Question: I'm use to having tools that give me a nice detailed view of my data relationships. Anyway of doing this with code-first? Below is the kind of diagram I'm looking for.

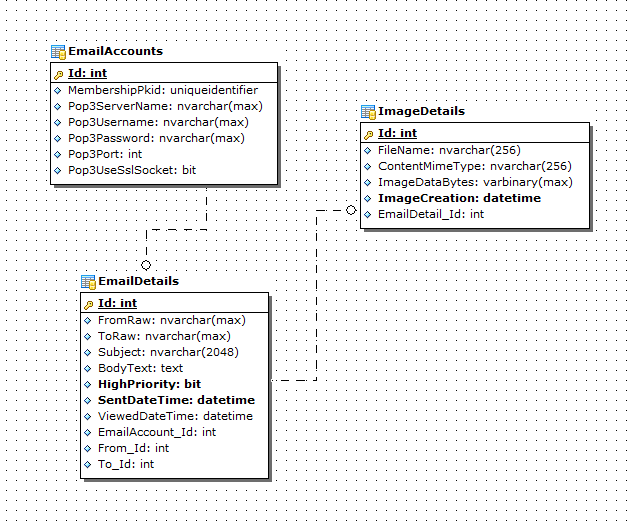
Answer: Entity Framework Power Tools (currently in CTP) allows you to visualize the model generated by Code First using the Entity Designer. Find the download here: <URL>.